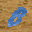
Label: 0